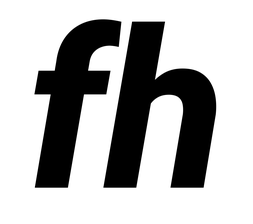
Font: Roboto-Italic_ExtraBold_Italic